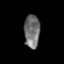
Tissue: prostate
Cell type: Epithelial cells
Senescence score: 0.32
Nuclear area (px): 505
Mean DAPI intensity: 113.497